Field crop: maize
Growth stage: 2
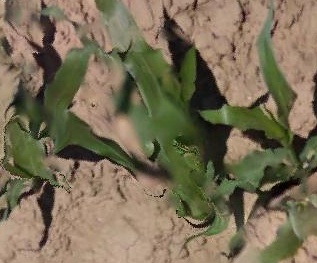
Species: maize